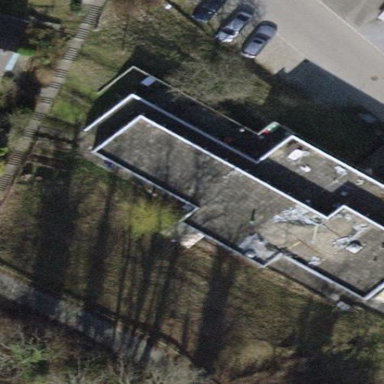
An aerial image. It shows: Flat-roofed apartment building.